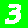
Digit: 3